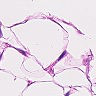
Metastatic tissue present: no